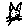
Label: cat